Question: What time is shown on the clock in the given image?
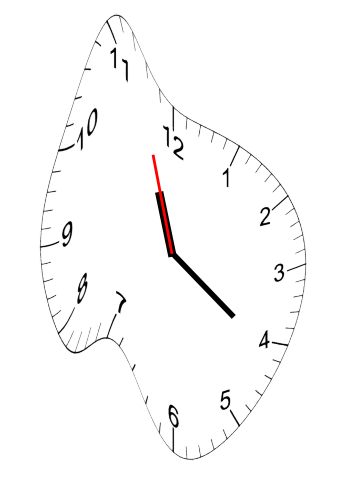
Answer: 11:20:57